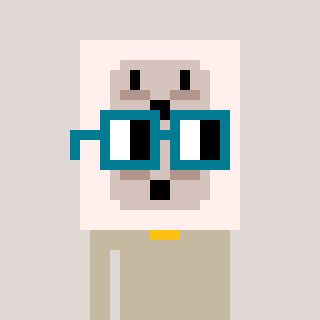
a pixel art character with square dark green glasses, a outlet-shaped head and a bege-colored body on a warm background